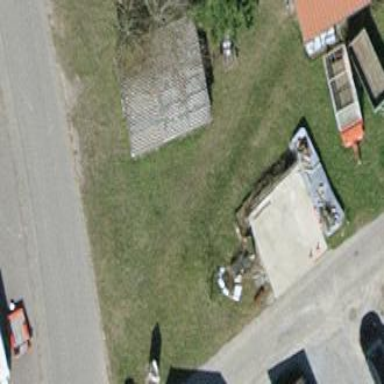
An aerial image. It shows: Garage building.